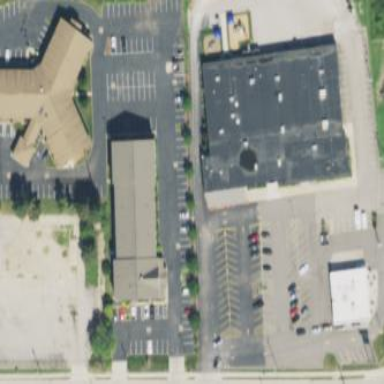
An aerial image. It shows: Commercial area.